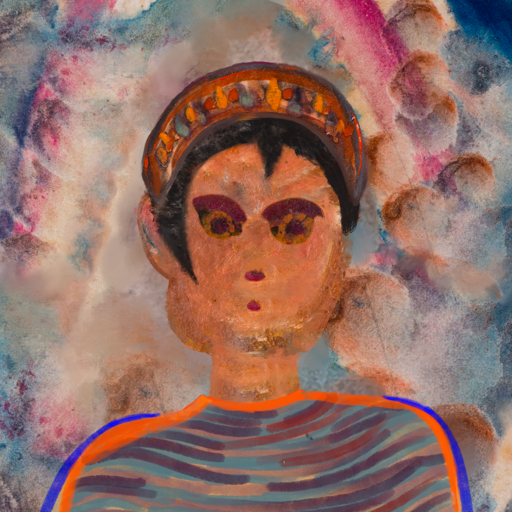
Background: Rupkatha, Head And Neck Front: Boggyland, Face Front: Doll, Bust: Experience, Hair Front: Roy_Bahadur, Head Accessory: Hypocrite, Second Necklace: Blank, Necklace: Blank, Baby: Blank